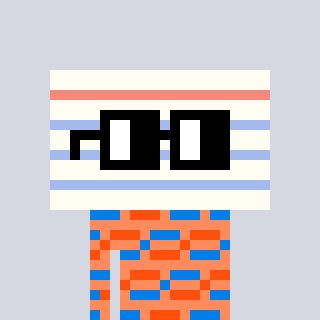
a pixel art character with square black glasses, a empty notebook page-shaped head and a peachy-colored body on a cool background